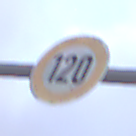
Verkehrszeichen: Geschwindigkeit120
Umgebung: Outdoor, Beach
Tageszeit: SunriseSunset
Wetter: Overcast
Licht: Natural
Jahreszeit: NotSpecified
Kontrast: LowContrast